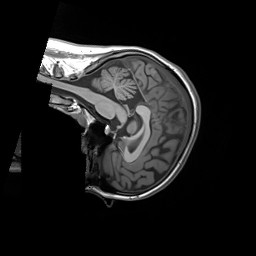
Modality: T1w
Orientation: sagittal
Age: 24
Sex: female
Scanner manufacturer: siemens
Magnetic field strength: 3 T
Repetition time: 1.55 s
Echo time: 0.00234 s